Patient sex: M
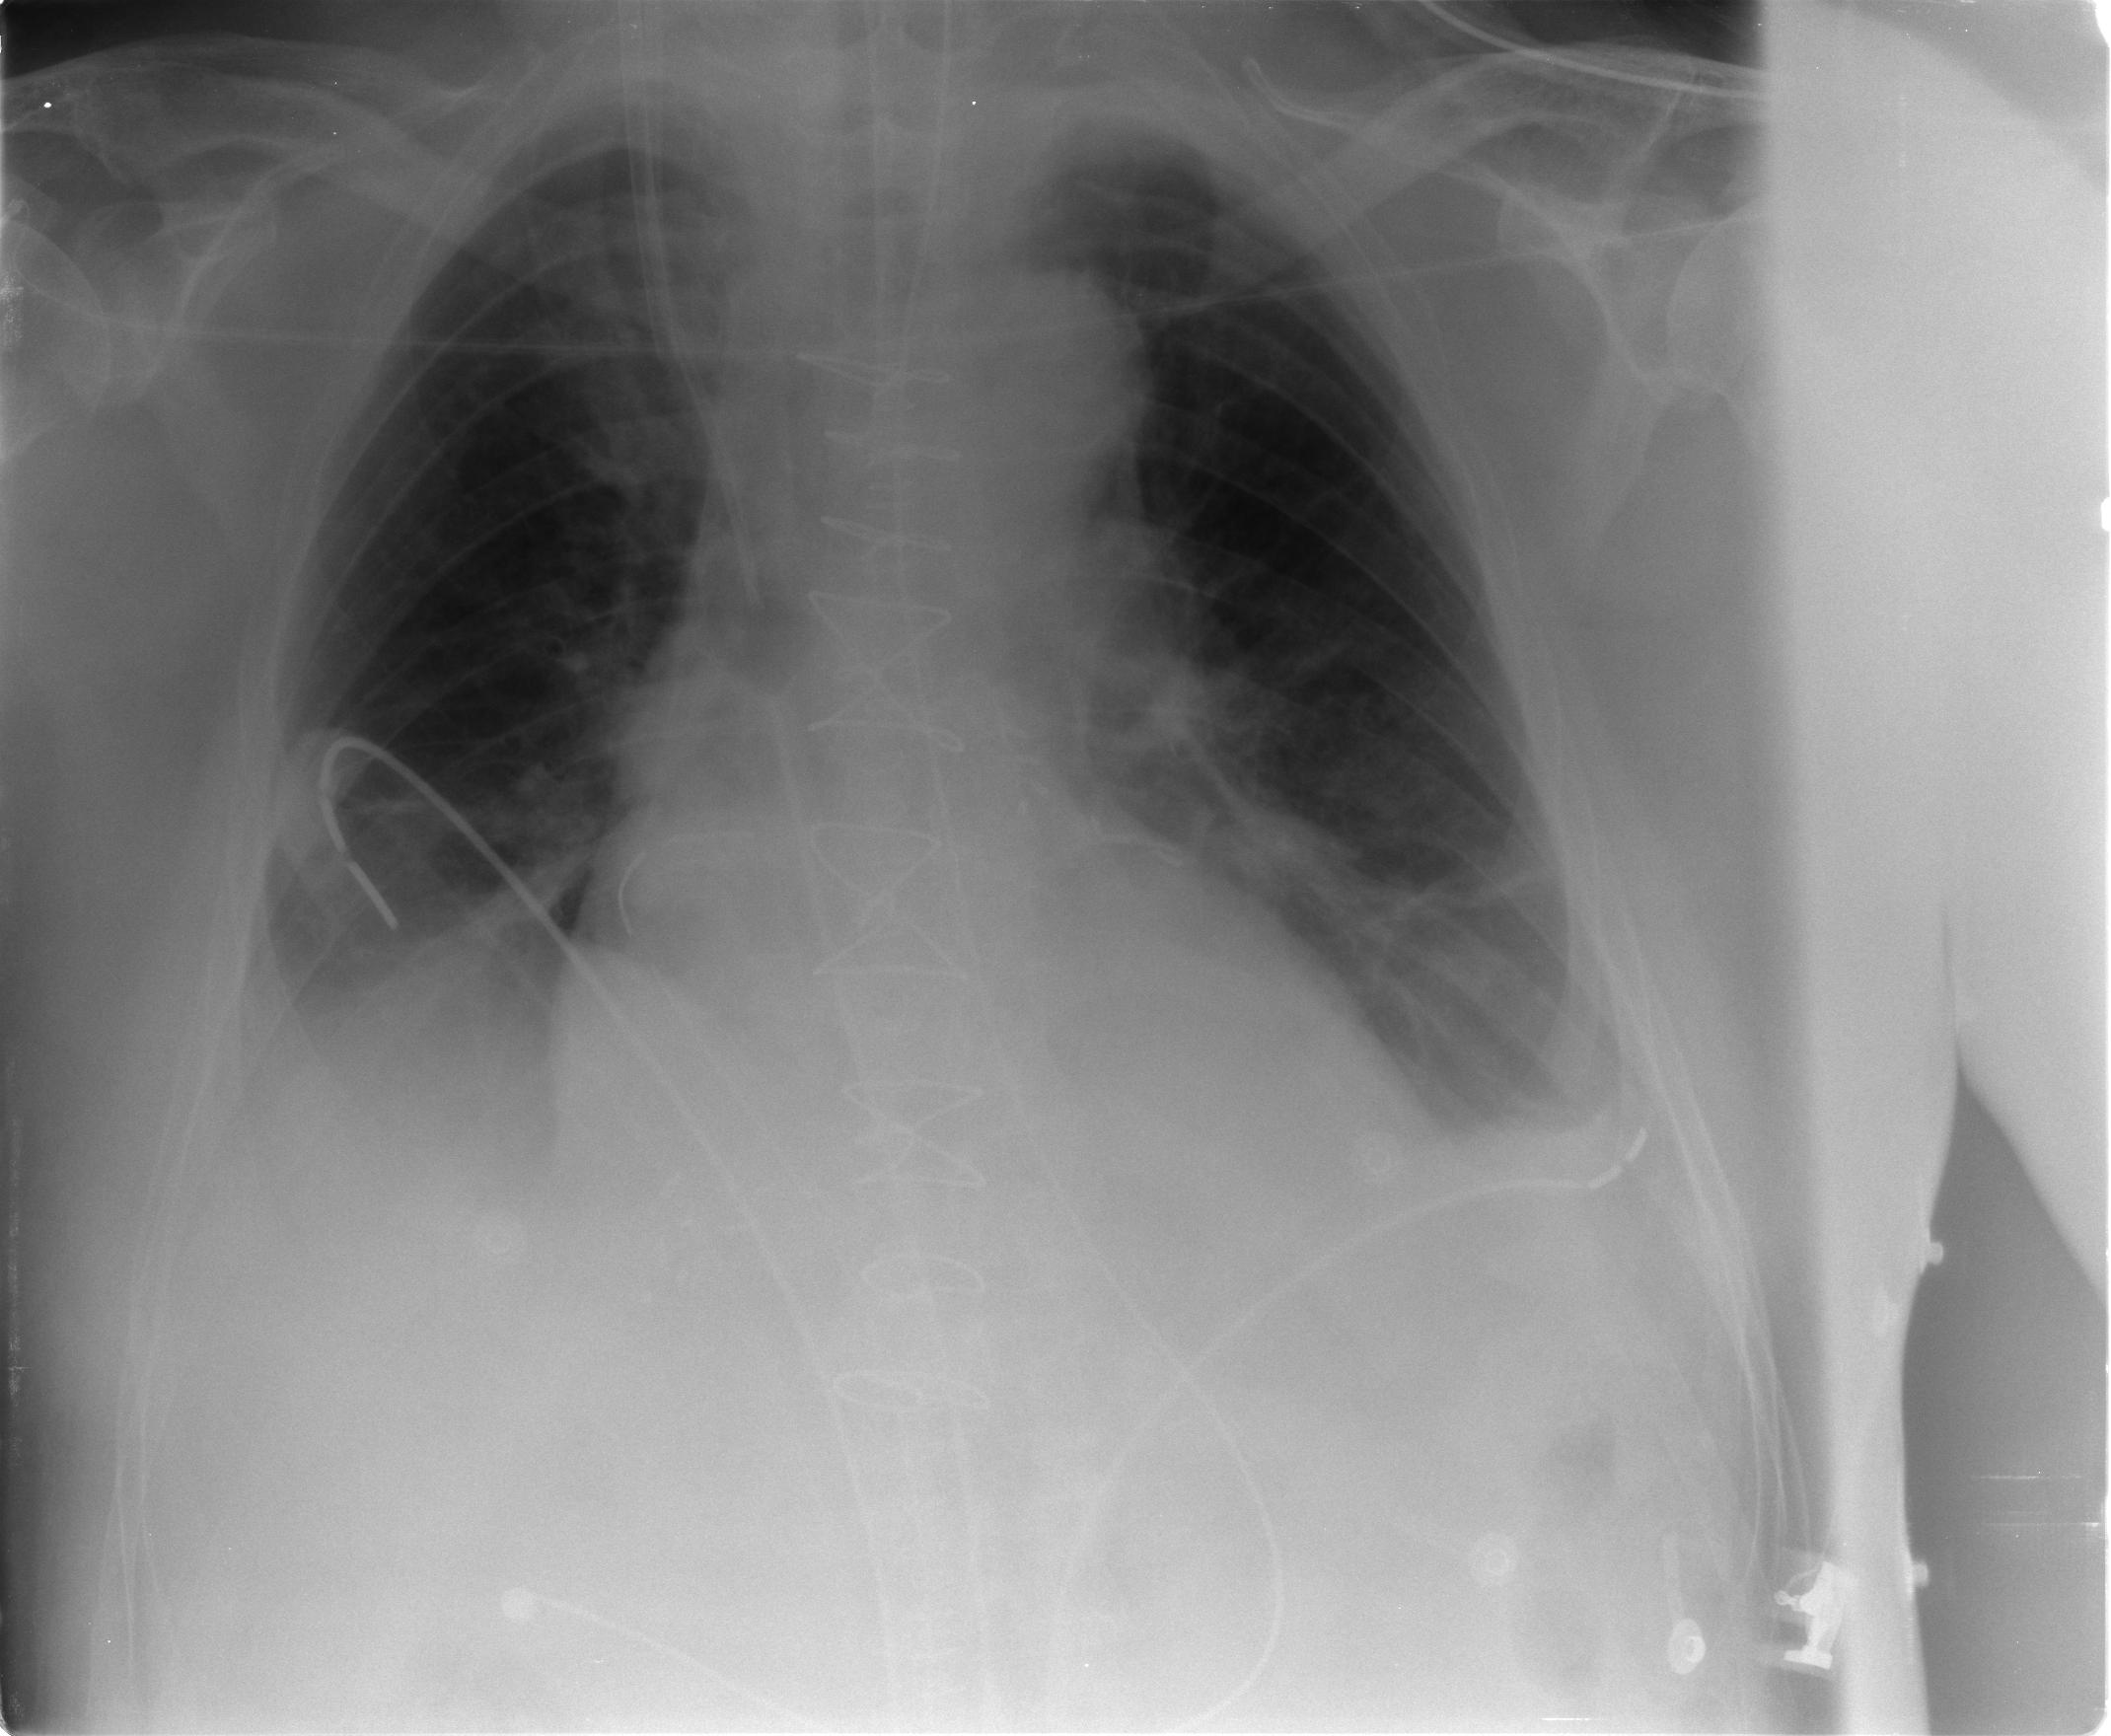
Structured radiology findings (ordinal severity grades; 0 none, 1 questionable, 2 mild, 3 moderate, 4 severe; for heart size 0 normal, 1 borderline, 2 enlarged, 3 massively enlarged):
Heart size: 0
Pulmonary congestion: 2
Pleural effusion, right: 2
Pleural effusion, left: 2
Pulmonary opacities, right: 0
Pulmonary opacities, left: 0
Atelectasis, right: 2
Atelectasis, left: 2